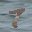
Label: 7